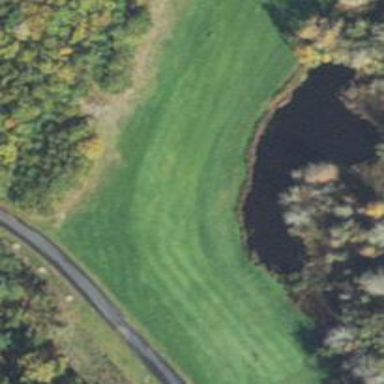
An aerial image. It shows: View of golf hole.